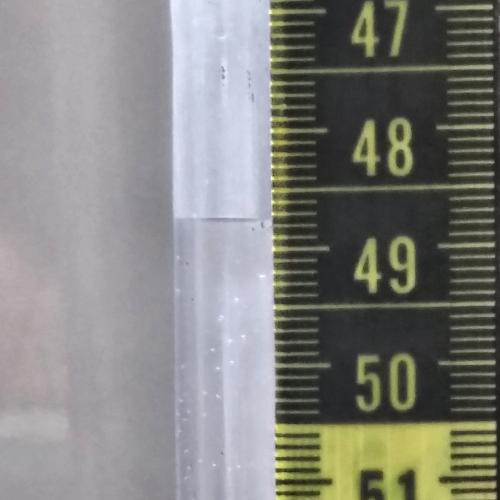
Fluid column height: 48.7 cm